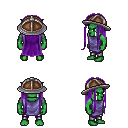
a pixel art fantasy rpg character, male body template, orc, green skin, chain tabard jacket, metal pants, purple extra-long hairstyle, chain helm, four views (front, back, left, right), 2x2 character sprite sheet, small pixel art, hard edges, no anti-aliasing